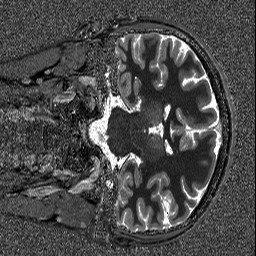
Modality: T1map
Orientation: coronal
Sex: male